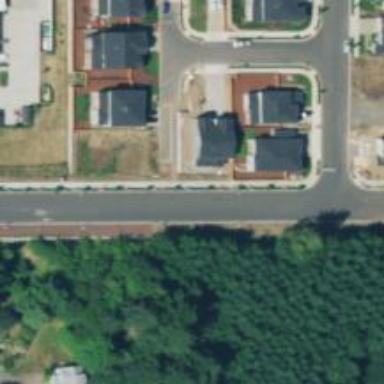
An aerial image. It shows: Residential road with sidewalk on the left side.